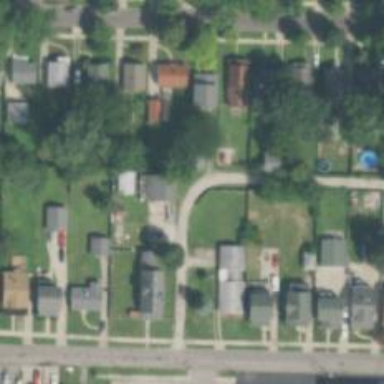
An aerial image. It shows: Alley classified as service road.